高二 · 代数
如果 $\frac{\pi}{4}<\alpha<\frac{\pi}{2}$, 那么下列不等式成立的是( )
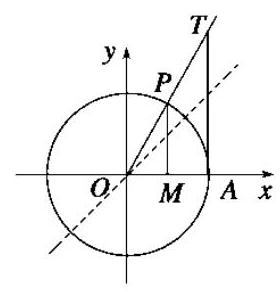
A. $\cos \alpha<\sin \alpha<\tan \alpha$
B. $\tan \alpha<\sin \alpha<\cos \alpha$
C. $\sin \alpha<\cos \alpha<\tan \alpha$
D. $\cos \alpha<\tan \alpha<\sin \alpha$
答案: A
解析: 如图所示, 在单位圆中分别作出 $\alpha$ 的正弦线 $M P$ 、余弦线 $O M$ 、正切线 $A T$, 很容易地观察出 $O M<M P<A T$, 即 $\cos \alpha<\sin \alpha<\tan \alpha$.故选A.